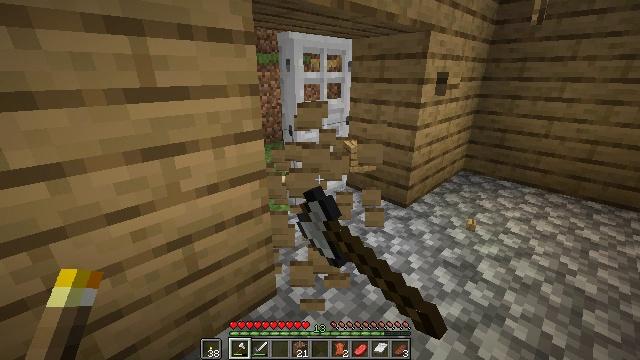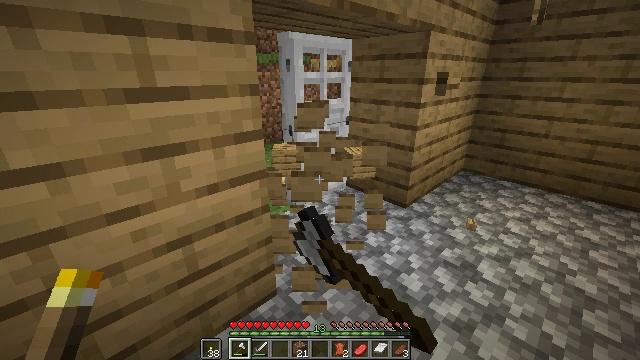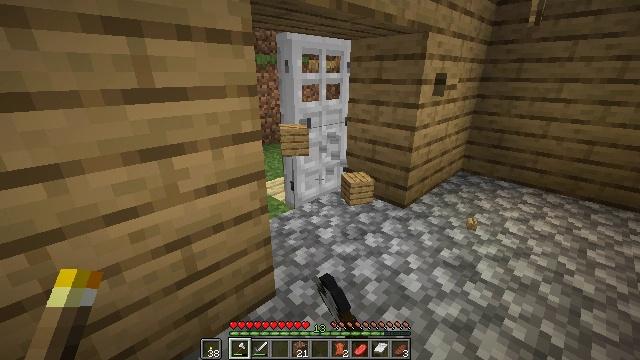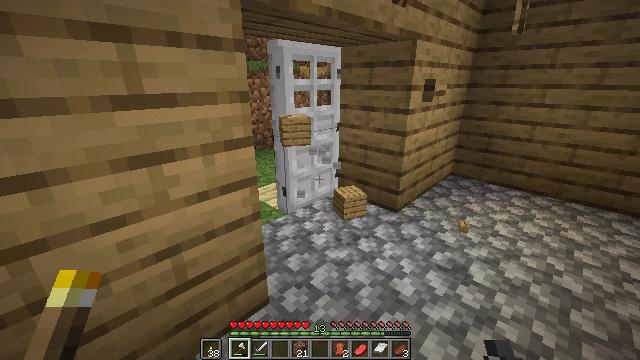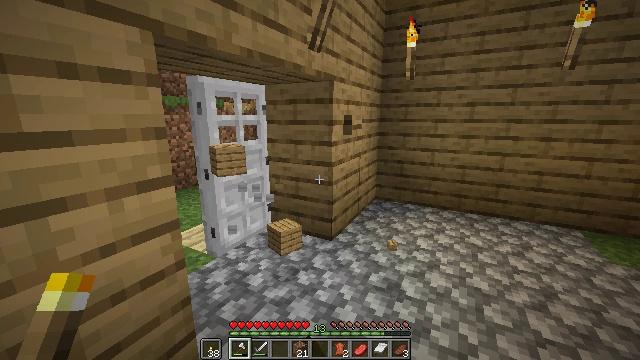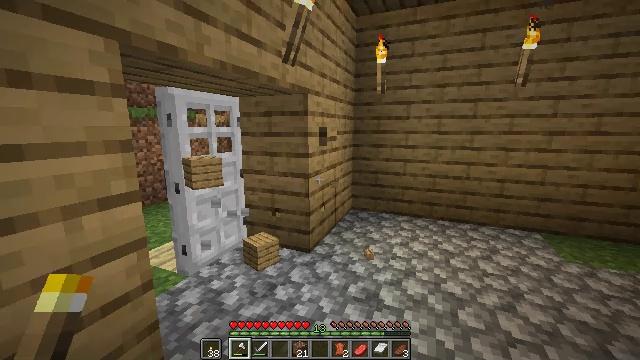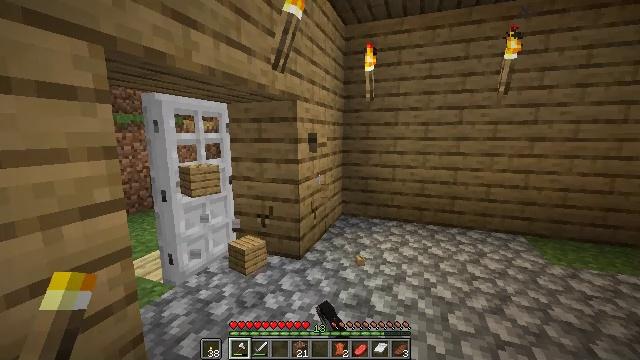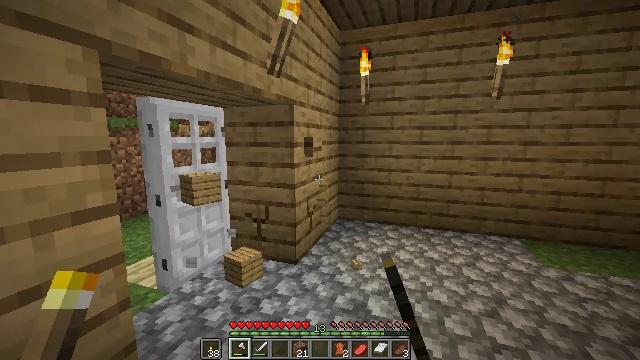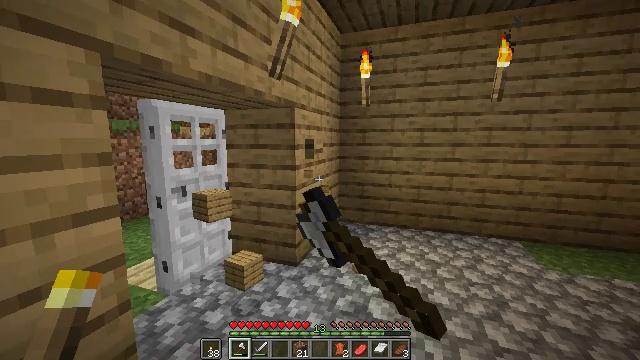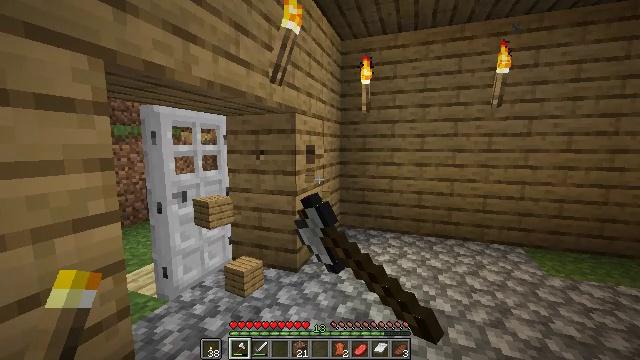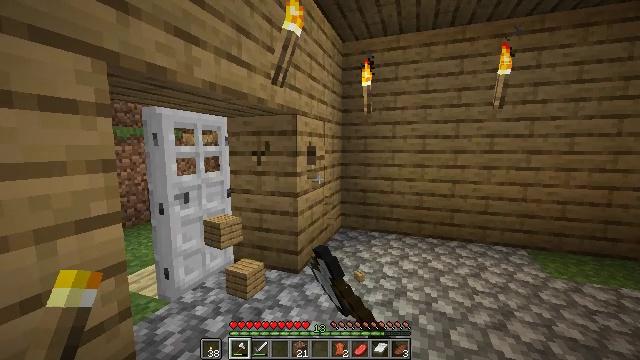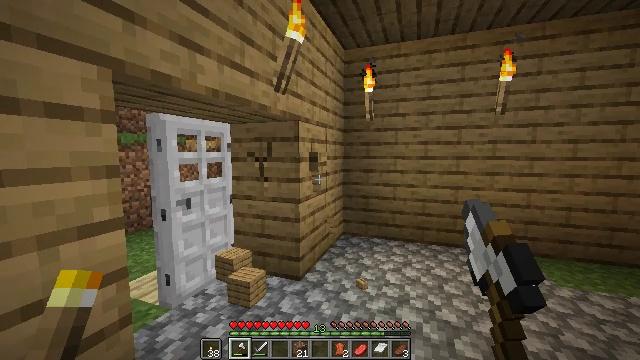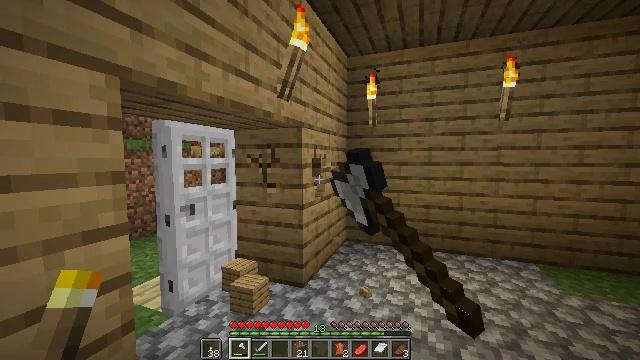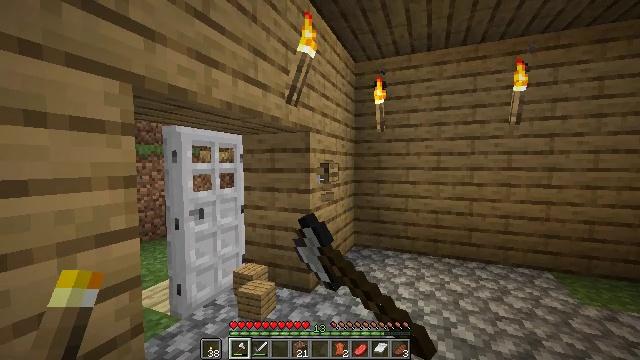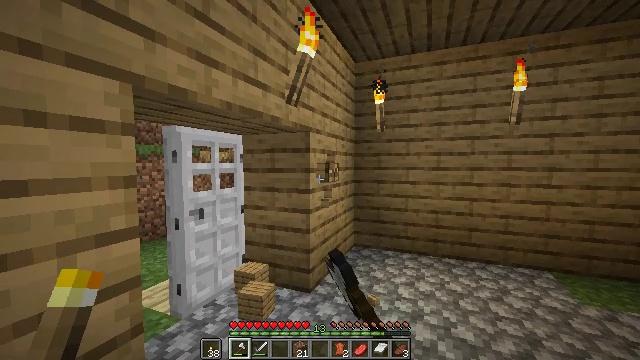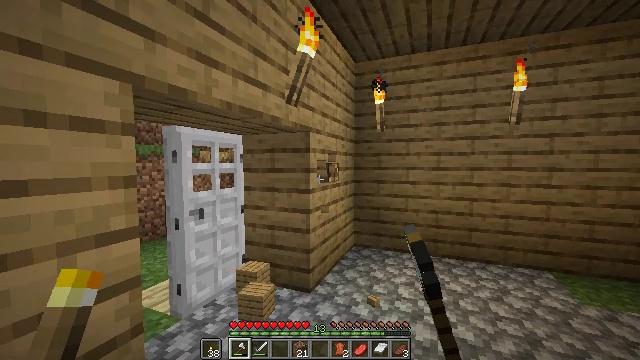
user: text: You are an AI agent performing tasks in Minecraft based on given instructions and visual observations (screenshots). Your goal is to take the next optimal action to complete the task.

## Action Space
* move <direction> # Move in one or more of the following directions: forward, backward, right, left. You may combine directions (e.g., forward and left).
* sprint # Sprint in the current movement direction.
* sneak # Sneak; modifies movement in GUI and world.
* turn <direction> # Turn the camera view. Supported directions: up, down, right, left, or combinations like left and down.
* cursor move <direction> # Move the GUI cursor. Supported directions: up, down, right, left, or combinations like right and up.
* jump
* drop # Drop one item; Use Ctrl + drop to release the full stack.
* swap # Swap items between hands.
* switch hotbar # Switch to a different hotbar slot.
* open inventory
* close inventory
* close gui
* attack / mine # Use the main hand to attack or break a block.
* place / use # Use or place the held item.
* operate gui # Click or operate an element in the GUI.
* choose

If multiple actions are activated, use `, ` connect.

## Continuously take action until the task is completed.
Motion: motion action
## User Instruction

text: Attack the wall to break the oak button.
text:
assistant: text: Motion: attack / mine
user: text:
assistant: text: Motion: attack / mine
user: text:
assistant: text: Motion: turn right and up, attack / mine
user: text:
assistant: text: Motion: turn right and up, attack / mine
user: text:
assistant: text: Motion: turn right and up, attack / mine
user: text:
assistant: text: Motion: turn right and up, attack / mine
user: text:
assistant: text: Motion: attack / mine
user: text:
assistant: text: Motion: attack / mine
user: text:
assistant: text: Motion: turn up, attack / mine
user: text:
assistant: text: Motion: attack / mine
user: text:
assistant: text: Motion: turn up, attack / mine
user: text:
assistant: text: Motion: turn up, attack / mine
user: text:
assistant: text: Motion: turn left and up, attack / mine
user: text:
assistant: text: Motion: attack / mine
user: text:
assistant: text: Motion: attack / mine
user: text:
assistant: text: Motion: attack / mine
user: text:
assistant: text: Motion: attack / mine
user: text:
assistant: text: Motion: attack / mine
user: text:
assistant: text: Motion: attack / mine
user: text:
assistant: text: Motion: attack / mine
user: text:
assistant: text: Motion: attack / mine